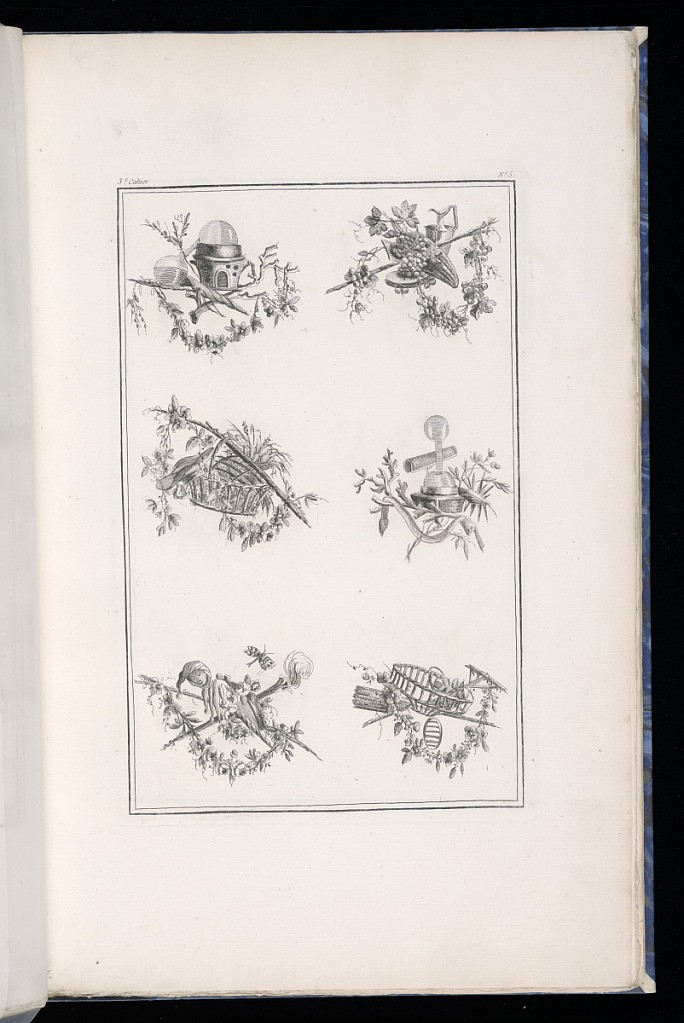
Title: Trophy Designs
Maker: Pierre Ranson, French, 1736–1786
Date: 1777–79
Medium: Etching on paper
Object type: Print
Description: Six designs for trophies incorporating leaves, flowers, coral, shells, grapes, jug, telescope, hat, jester's wand (marotte), flaming torch, rake, and a butterfly. The plate is numbered.